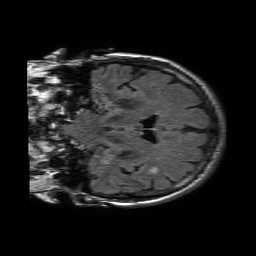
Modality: FLAIR
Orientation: coronal
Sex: female
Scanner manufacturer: philips
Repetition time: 11 s
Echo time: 0.125 s